Question: I am writing an interactive program, where the user can change the material, the light and the object that is displayed. The part where I write all the HTML tables and javascript events to handle user interactions, I think that works fine, so I am posting here just the relevant parts, I'll add a link to the whole file.
Here I create the scene, the object, the light and the rendering function:
'''
var scene= new THREE.Scene();
var camera= new THREE.PerspectiveCamera(75,window.innerWidth/window.innerHeight,0.1,1000);
var renderer= new THREE.WebGLRenderer();
renderer.setSize(window.innerWidth,window.innerHeight);
document.body.appendChild(renderer.domElement);
camera.position.z=5;
var geometry= new THREE.SphereGeometry(1,15,15);
var material= new THREE.MeshLambertMaterial({color:0xffffff, ambient:0xffffff, emissive:0xffffff});
var object= new THREE.Mesh(geometry,material);
material.name= "lambert";
object.name= "sphere";
scene.add(object);
var light= new THREE.PointLight(0xffffff);
light.position.set(0,0,20);
light.name= "point";
scene.add(light);
var render= function() {
requestAnimationFrame(render);
renderer.render(scene,camera);
}
render();
'''
Then every time that the user, through a button, changes a parameter, I use these functions to change the material and light characteristics:
'''
function changeLightParameters() {
var lightParameters= getLightParameters();
if(lightParameters== null) {
alert("Invalid values");
return;
}
if(light.name!= lightParameters.type) {
scene.remove(light);
if(lightParameters.type== "spot") {
light= new THREE.SpotLight(lightParameters.color);
}
else if(lightParameters.type== "point") {
light= new THREE.PointLight(lightParameters.color);
}
else if(lightParameters.type== "ambient") {
light= new THREE.AmbientLight(lightParameters.color);
}
else if(lightParameters.type== "area") {
light= new THREE.AreaLight(lightParameters.color);
}
else if(lightParameters.type== "directional") {
light= new THREE.DirectionalLight(lightParameters.color);
}
light.position.set(lightParameters.position.x, lightParameters.position.y, lightParameters.position.z);
light.name= lightParameters.name;
scene.add(light);
}
else {
light.position= lightParameters.position;
light.color= new THREE.Color(lightParameters.color);
}
}
function changeMaterialParameters() {
var materialParameters= getMaterialParameters();
if(materialParameters== null) {
alert("Invalid values");
return;
}
if(materialParameters.type!= material.name) {
scene.remove(object);
if(materialParameters.type== "lambert") {
material= new THREE.MeshLambertMaterial({
color:materialParameters.diffuse,
ambient:materialParameters.ambient,
emissive:materialParameters.emissive });
}
else if(materialParameters.type== "normal") {
material= new THREE.MeshNormalMaterial();
}
else if(materialParameters.type== "phong") {
material= new THREE.MeshPhongMaterial({
color:materialParameters.diffuse,
ambient:materialParameters.ambient,
emissive:materialParameters.emissive,
specular:materialParameters.specular,
shininess:materialParameters.shininess });
}
material.name= materialParameters.type;
object= new THREE.Mesh(geometry,material);
scene.add(object);
}
else {
material.color= new THREE.Color(materialParameters.diffuse);
material.ambient= new THREE.Color(materialParameters.ambient);
material.emissive= new THREE.Color(materialParameters.emissive);
material.specular= new THREE.Color(materialParameters.specular);
material.shininess= new THREE.Color(materialParameters.shininess);
material.needsUpdate= true;
}
}
'''
In these functions I use 'getMaterialParameters()' and 'getLightParameters()' to get all the parameters passed in two tables containing some text fields to handle the values. I already tested these functions and they work, so it's not necessary to see the code. These functions return an object with this structure:
'''
Light : color (number)
position (THREE.Vector3)
type (string, possibile values "ambient", "point", "spot", "point", "directional")
Material: diffuse (number)
ambient (number)
emissive (number)
specular (number)
shininess (number)
type (string, possible values "phong", "normal", "lambert")
'''
Once got the material properties if the material type has changed, I create a new material from scratch, if instead just it's properties are changed I update it. Same for the light.
The problem is that the object seems irresponsive to light changes: if I change the light position/color nothing happens. I may also set the light's z to be -1000 that nothing changes. The Phong model doesn't seem correct to me, the object doesn't shine like it should. Example:

The parameters are: Phong material, shininess 100, diffuse light 0x00abb1, emissive light 0x006063, specular light 0xa9fcff, shininess light 100. White point light in position (20,20,200). If I displace the light to (0,0,0) the sphere looks the same. It doesn't seem realistic like it should, I think I'm doing something wrong.
Please tell me if I need to add more details, the full code is here: <URL>
I discover that the problem consists in the fact that I am not able to add a new light when the scene is already initialized. I've made a new program that is an example of how reproducing the problem: I start using a spot light, then when the user clicks on the canvas, I remove the light from the scene and I add a new light (directional). But it doesn't work: there is no lighting, I just see the ambient component. Code is here: <URL>
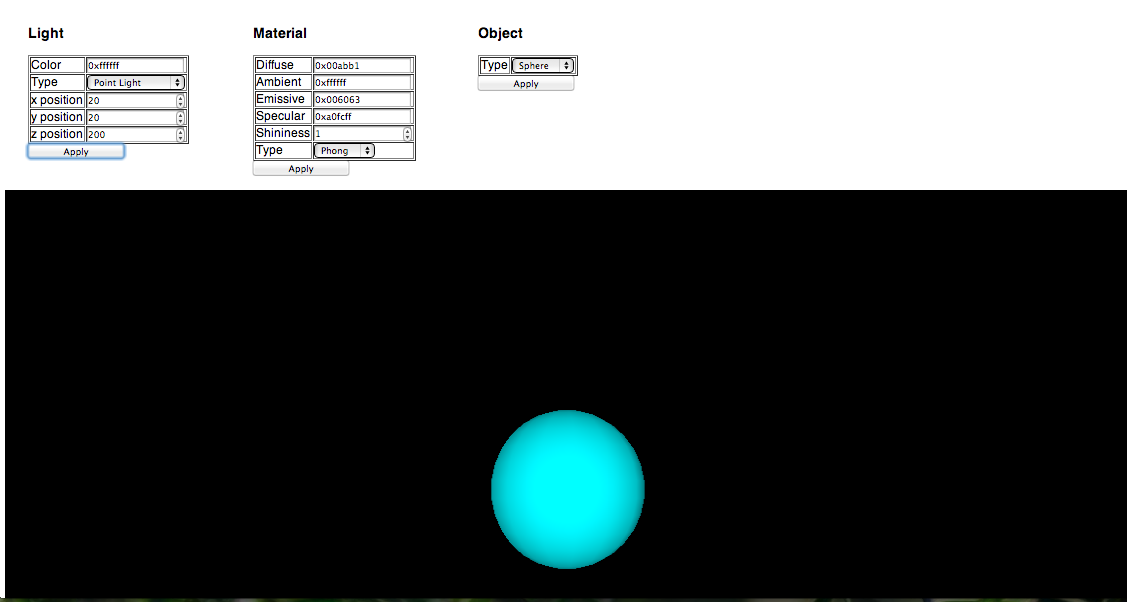
Answer: The problem was that when I was changing the light type, I had to update the material; The same is not valid for when I move the lights. So the program worked by adding this line:
'''
// Change type of light and add it to the scene
material.needsUpdate= true;
'''